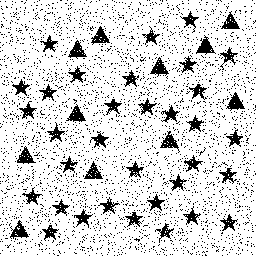
Squares: 0
Triangles: 11
Stars: 33
Total shapes: 44